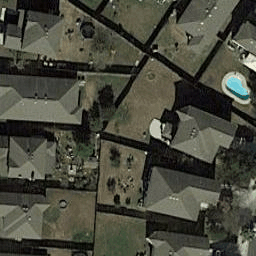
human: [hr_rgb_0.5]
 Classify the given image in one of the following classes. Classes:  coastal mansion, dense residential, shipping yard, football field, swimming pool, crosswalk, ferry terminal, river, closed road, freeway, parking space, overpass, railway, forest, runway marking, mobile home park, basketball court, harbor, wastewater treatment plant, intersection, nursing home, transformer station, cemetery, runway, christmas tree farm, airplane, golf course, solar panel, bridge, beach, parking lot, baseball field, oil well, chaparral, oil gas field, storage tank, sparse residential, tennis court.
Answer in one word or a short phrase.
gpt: dense residential